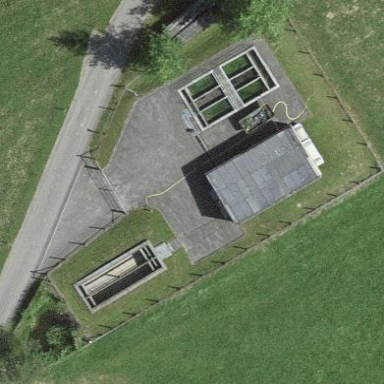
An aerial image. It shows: View of wastewater plant.